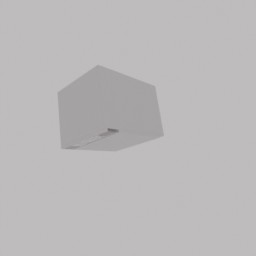
Label: appliances